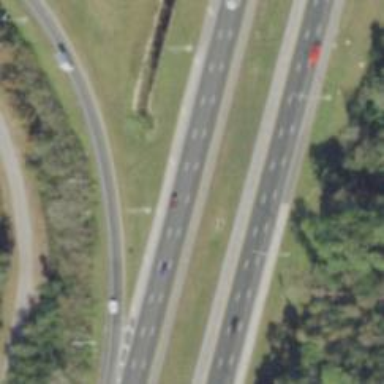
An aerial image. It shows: Motorway link with folded diamond junction.